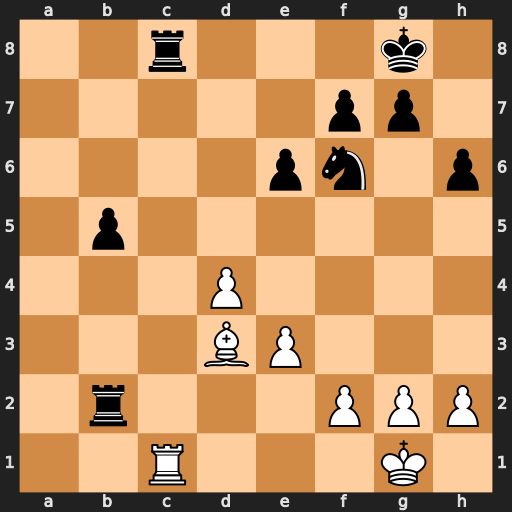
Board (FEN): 2r3k1/5pp1/4pn1p/1p6/3P4/3BP3/1r3PPP/2R3K1
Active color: w
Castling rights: -
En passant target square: -
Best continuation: Rxc8+ Ne8 Rxe8#